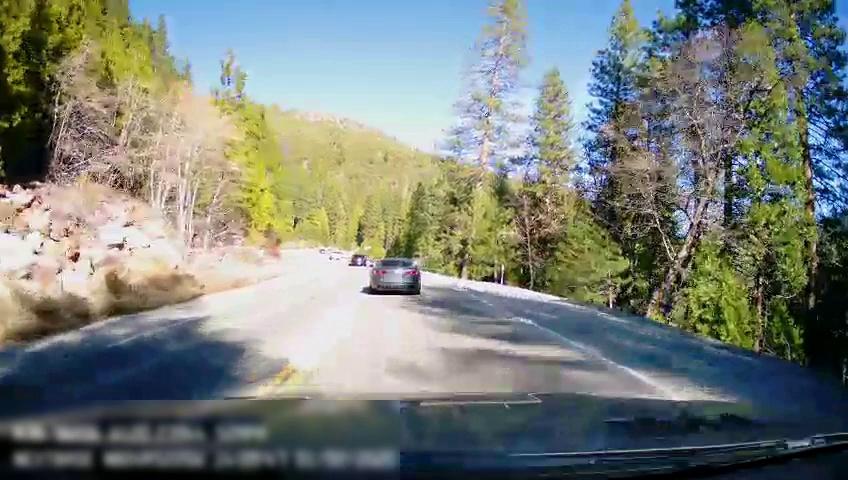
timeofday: Day
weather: Sunny
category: Drivable Space
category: Vehicles | Car
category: Vehicles | Car
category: Vehicles | Car
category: Lanes | Opposite Lane
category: Lanes | Current Lane
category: Lanes | Opposite Lane
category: Lanes | Current Lane